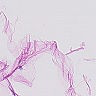
Metastatic tissue present: no